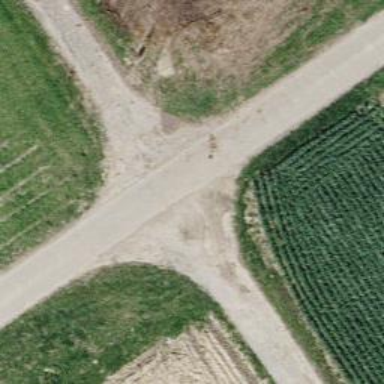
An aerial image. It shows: Unclassified road.